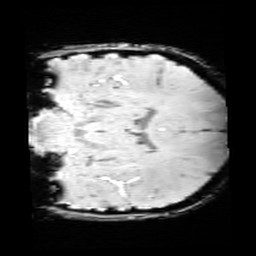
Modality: SWI
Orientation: coronal
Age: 11
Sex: male
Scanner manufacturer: siemens
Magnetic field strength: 3 T
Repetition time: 0.027 s
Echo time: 0.02 s